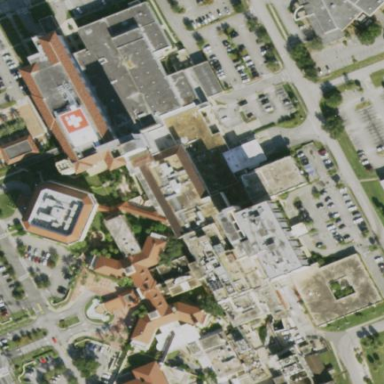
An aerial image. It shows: Hospital building.